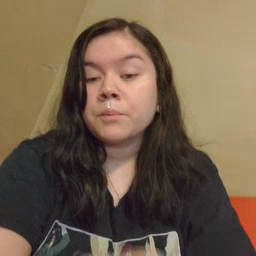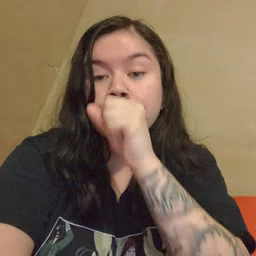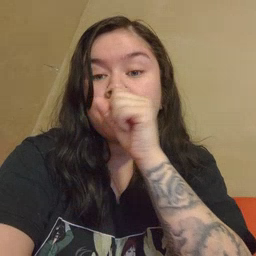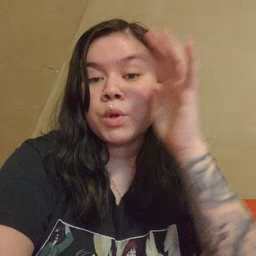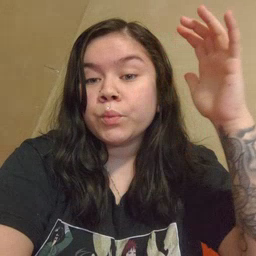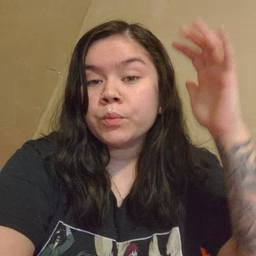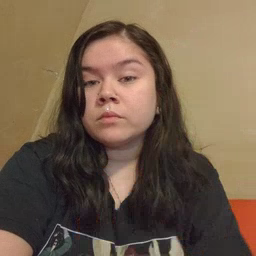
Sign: balloon